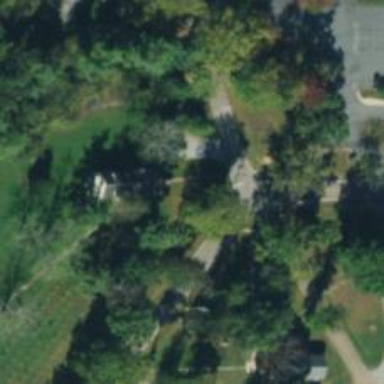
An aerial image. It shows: Park located in historic district.